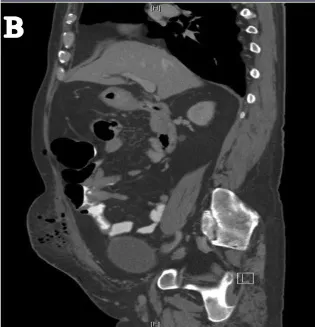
A and B, Abdomen CT with IV and oral contrast showed thicking of terminal ileum.
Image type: radiology (ct)